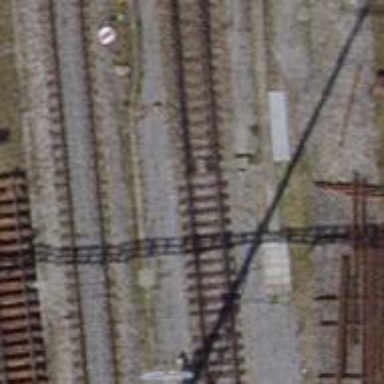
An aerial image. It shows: Railway switch.